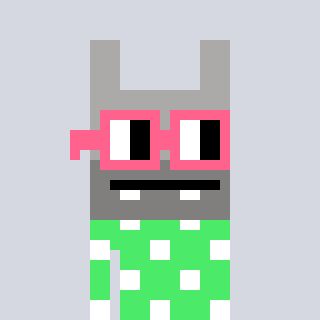
a pixel art character with square pink glasses, a rabbit-shaped head and a teal-colored body on a cool background